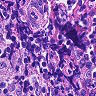
Metastatic tissue present: no